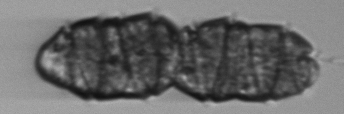
Label: Margalefidinium